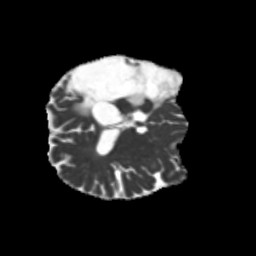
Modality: MD
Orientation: axial
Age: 49
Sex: male
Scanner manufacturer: siemens
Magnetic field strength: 3 T
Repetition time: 5.25 s
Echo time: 0.08 s